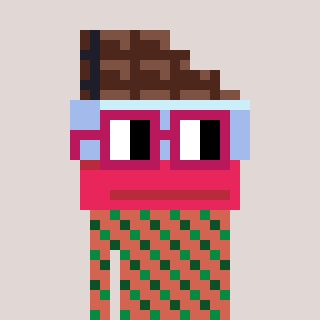
a pixel art character with square dark red glasses, a chocolate-shaped head and a peachy-colored body on a warm background